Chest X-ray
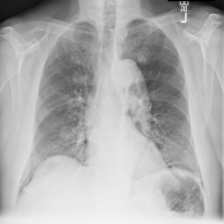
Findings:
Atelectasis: negative
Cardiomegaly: negative
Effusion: negative
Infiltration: negative
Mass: negative
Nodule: negative
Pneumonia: negative
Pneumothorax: negative
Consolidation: negative
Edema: negative
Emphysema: positive
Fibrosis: negative
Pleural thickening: negative
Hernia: negative